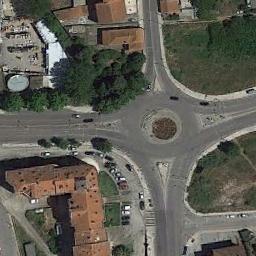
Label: roundabout